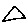
Label: triangle